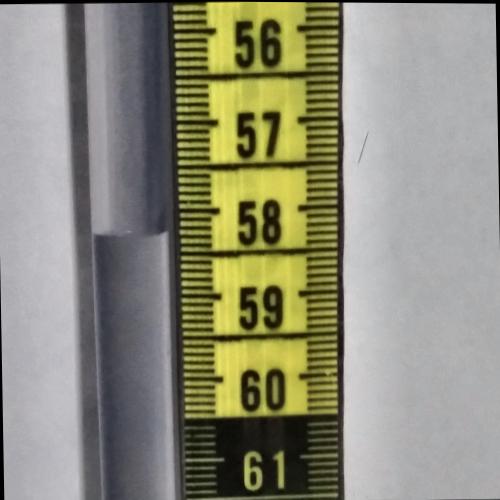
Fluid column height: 58.3 cm